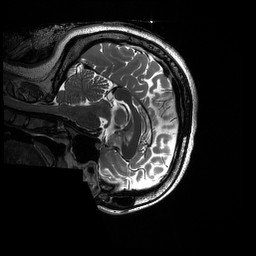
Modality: T2w
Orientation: sagittal
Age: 27
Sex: female